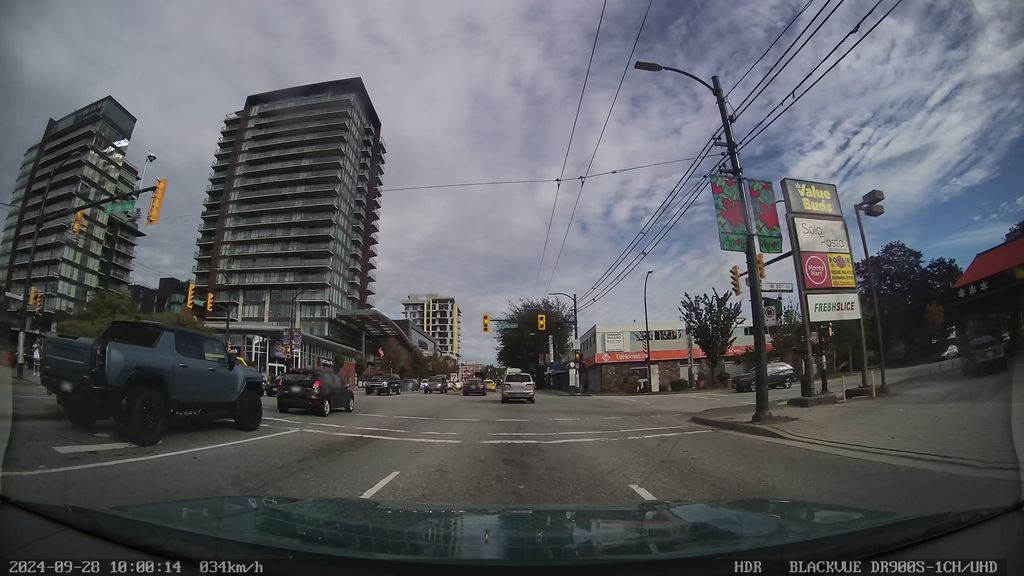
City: vancouver